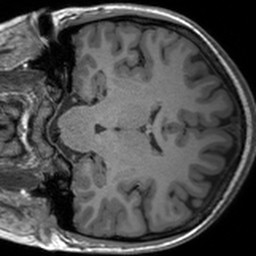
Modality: T1w
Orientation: coronal
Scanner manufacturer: siemens
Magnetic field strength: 3 T
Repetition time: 1.54 s
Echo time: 0.00234 s